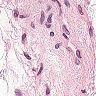
Metastatic tissue present: no